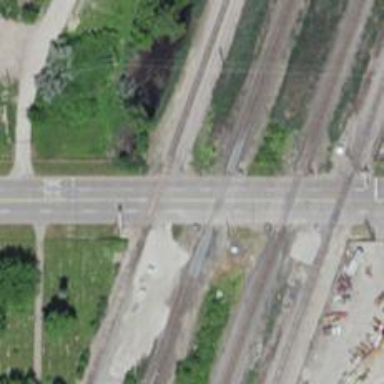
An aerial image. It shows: Level crossing with lights and saltire markings.